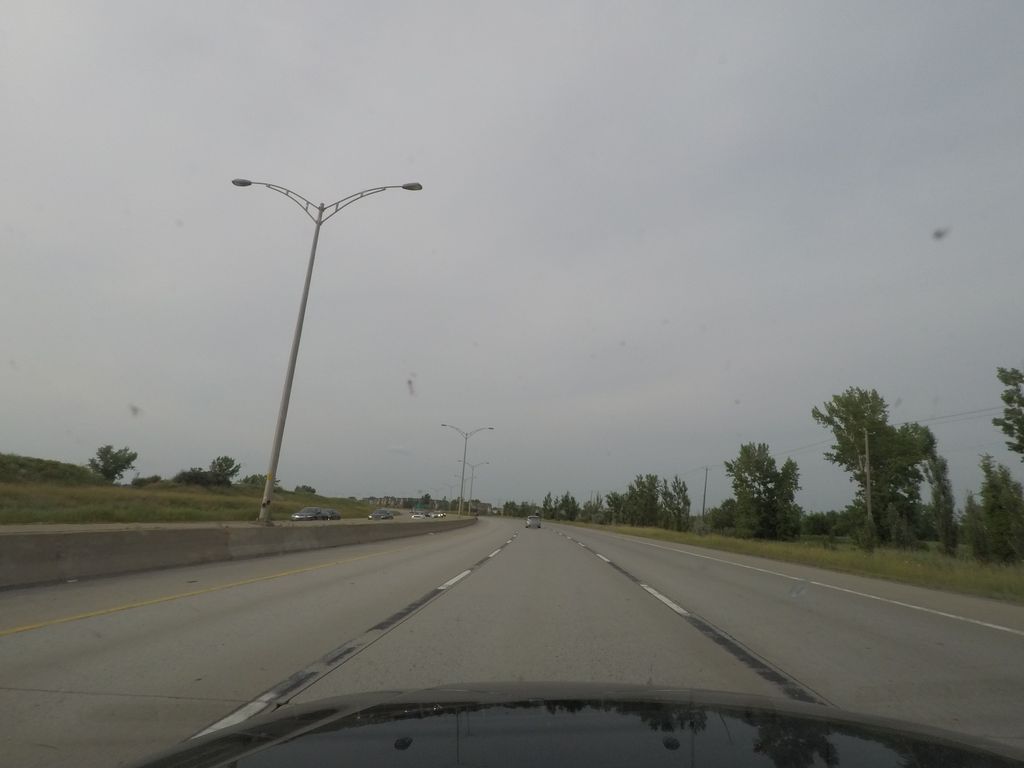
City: montreal